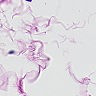
Metastatic tissue present: no